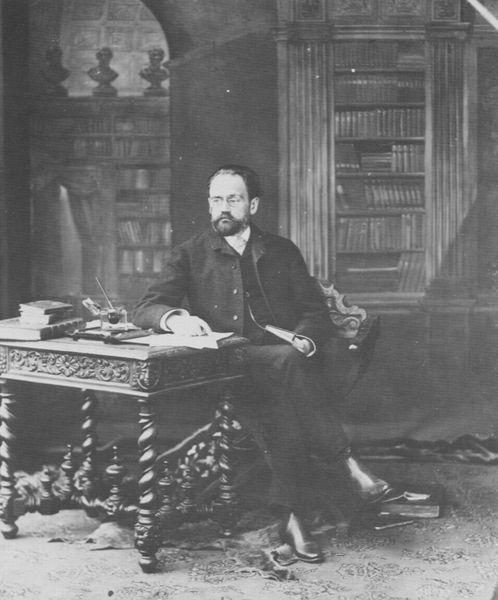
Titel: Émile Zola (1840-1902), Schriftsteller
Künstler: Atelier Nadar
Institution: unbekannt
Schlagwörter: feder, kopf, mann, schatten, sitzen, frisur, holz, licht, profil, schwarz, stuhl, säule, tisch, weiss, blick, ornament, teppich, anzug, bart, regal, wand, hände, portrait, porträt, boden, mantel, ohren, statue, bein, arbeitszimmer, bücher, papier, schreibtisch, bogen, schuhe, frack, verzierung, stube, knöpfe, foto, fotografie, buch, schwarz weiss, portait, brille, schriften, schriftsteller, portal, uhrenkette, tierfell, statuen, man, bibliothek, bücherregale, regale, gelehrter, sekretär, büsten, black and white, glasses, beard, books, desk, photo, bücherschrank, gedrechselt, shoes, study, urteil, photograph, black & white, bücher am boden, bücherregak, gedrechselter tisch, klassizistisches interieur, library, scholar, tinte und feder